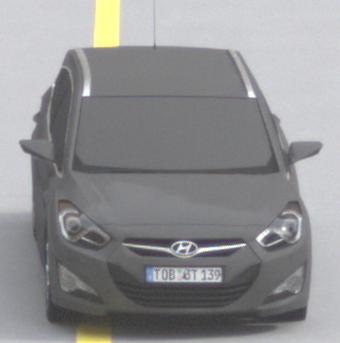
Make: Hyundai
Model: i40 Kombi 1.6 GDI
Detailed model: i40 (VF) Kombi
Model produced from: 2012/08
Model produced until: 2013/09
Doors: 5
Color: gray
Road condition: dry road
Daytime: morning or afternoon
Contrast: low contrast